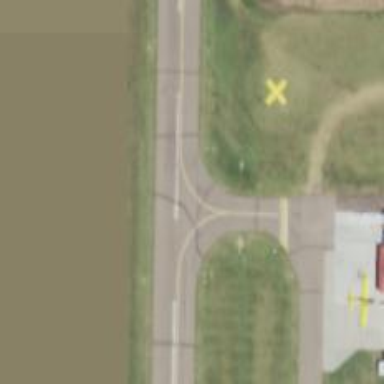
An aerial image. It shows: Image of taxiway at airport.